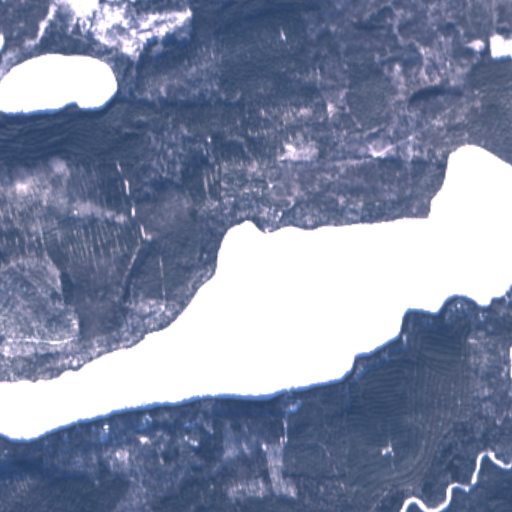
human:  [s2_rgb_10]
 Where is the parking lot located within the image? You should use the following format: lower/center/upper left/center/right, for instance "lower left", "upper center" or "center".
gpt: The parking lot is located in the lower center of the image.
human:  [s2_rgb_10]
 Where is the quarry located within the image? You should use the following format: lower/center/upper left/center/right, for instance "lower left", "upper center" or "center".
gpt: There is no quarry in the image.